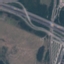
Land use / land cover: Highway